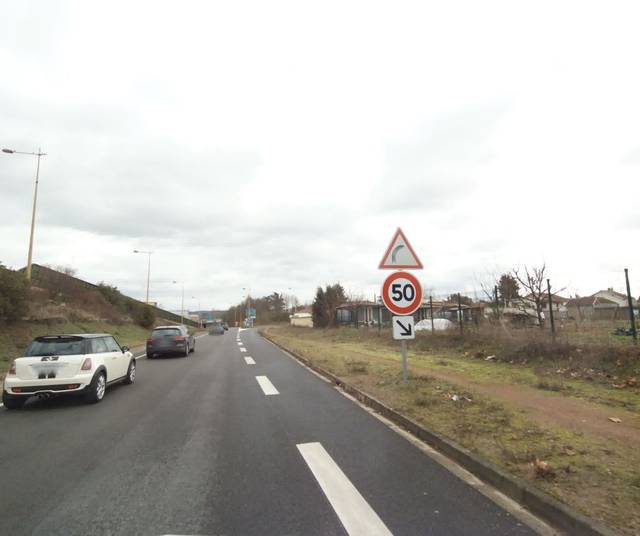
Region: France
Coordinates: 46.052, 4.081